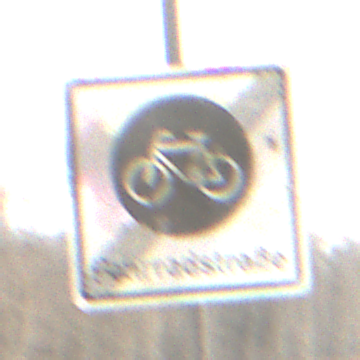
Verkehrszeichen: EndeFahrradstrasse
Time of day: MorningAfternoon
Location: Outdoor (Nature)
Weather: PartlyCloudy
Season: Winter
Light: Natural